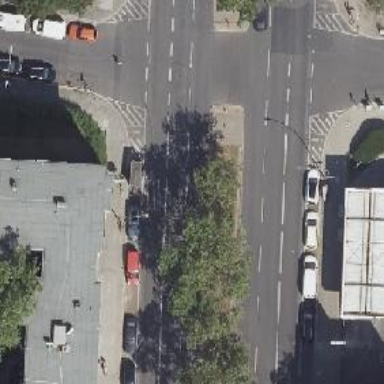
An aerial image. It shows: Asphalt footpath with unmarked crossing.